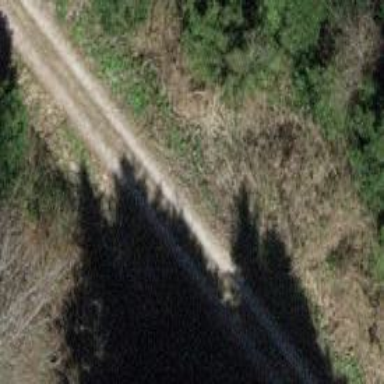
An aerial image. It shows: Unpaved track road.